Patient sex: F
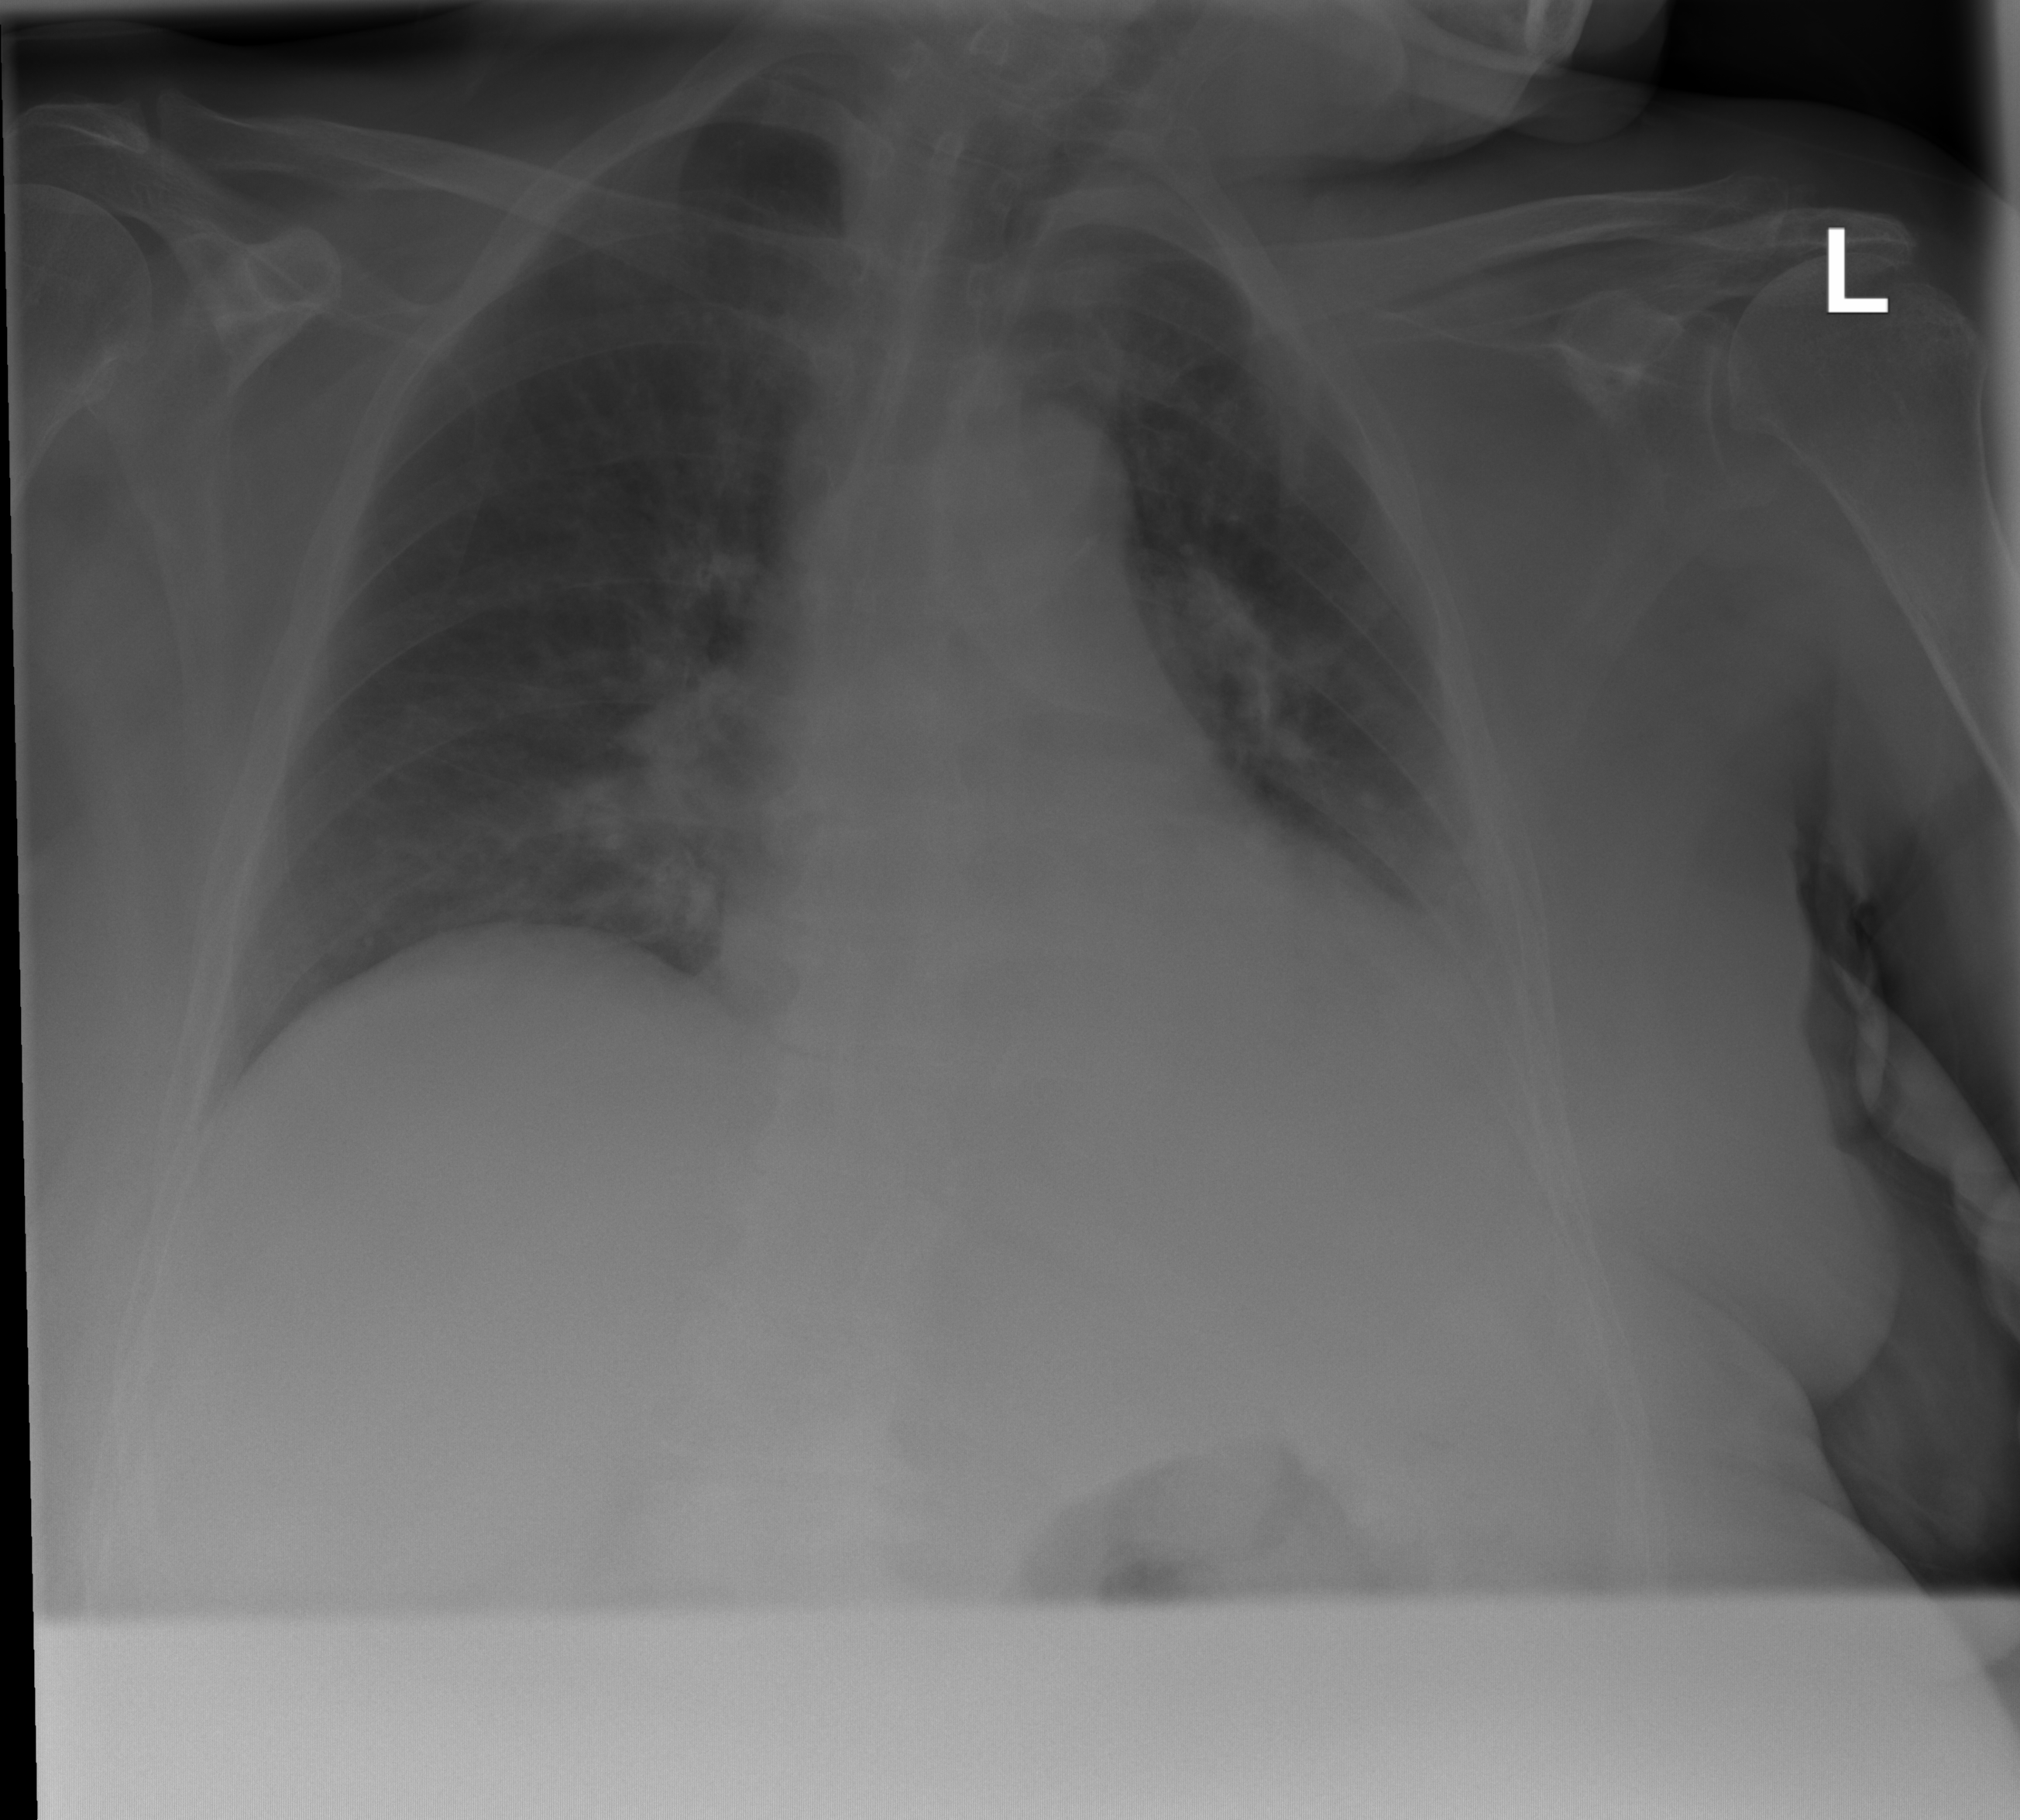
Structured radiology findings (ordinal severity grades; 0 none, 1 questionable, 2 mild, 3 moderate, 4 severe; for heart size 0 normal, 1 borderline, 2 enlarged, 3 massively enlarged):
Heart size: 2
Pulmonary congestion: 0
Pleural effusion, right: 0
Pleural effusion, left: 0
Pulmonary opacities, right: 2
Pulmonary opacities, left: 1
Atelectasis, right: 0
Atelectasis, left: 0